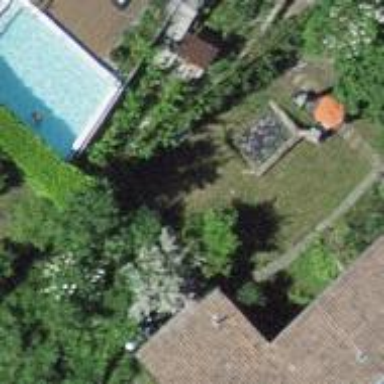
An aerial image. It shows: Swimming pool located in leisure land.